Field crop: maize
Growth stage: 1
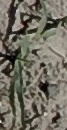
Species: sorghum